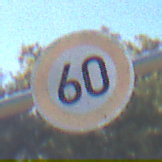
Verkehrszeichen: Geschwindigkeit60
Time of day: MorningAfternoon
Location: Outdoor (Suburban)
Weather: PartlyCloudy
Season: NotSpecified
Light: Natural